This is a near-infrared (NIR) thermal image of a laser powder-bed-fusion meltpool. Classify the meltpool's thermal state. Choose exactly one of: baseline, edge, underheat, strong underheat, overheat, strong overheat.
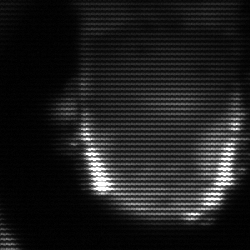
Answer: baseline